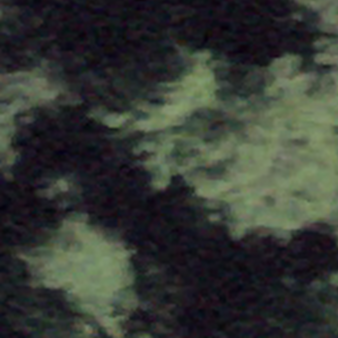
Label: other